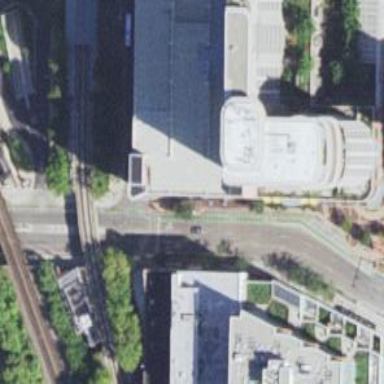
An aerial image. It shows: Footway with crossing markings in the form of lines.